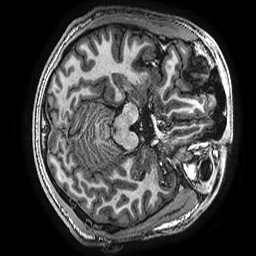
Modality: T1w
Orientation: axial
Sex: male
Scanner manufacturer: ge
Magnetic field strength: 3 T
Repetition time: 0.007644 s
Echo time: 0.003468 s